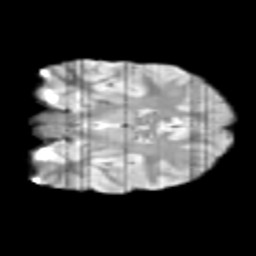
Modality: T2w
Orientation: coronal
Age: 10
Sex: male
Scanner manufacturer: siemens
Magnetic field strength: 3 T
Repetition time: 3.8 s
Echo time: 0.07 s